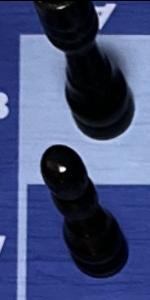
Label: Pawn_Black